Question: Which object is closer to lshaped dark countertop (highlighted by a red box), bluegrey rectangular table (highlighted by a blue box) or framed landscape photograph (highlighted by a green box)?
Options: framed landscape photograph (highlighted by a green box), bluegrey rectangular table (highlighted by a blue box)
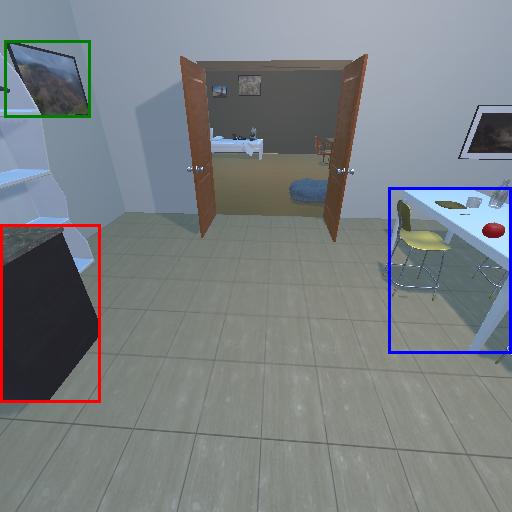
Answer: framed landscape photograph (highlighted by a green box)